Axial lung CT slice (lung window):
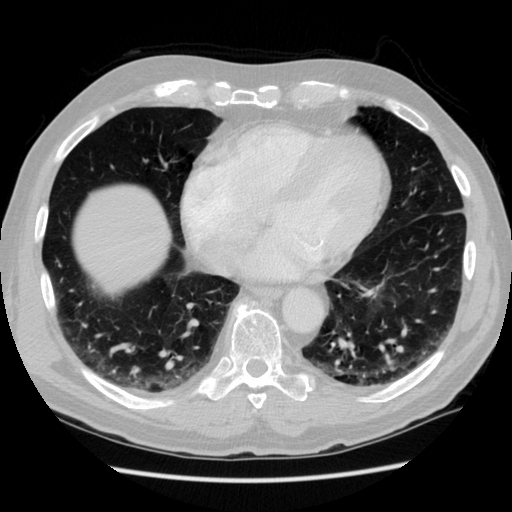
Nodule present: no